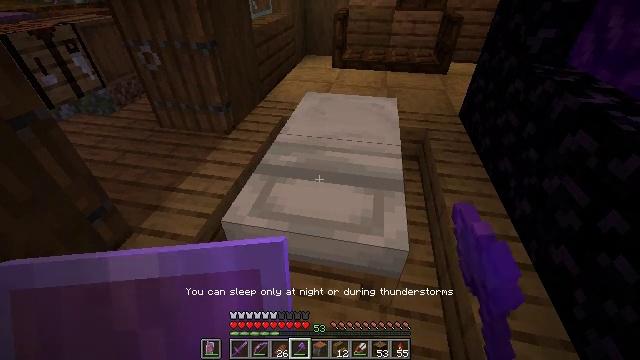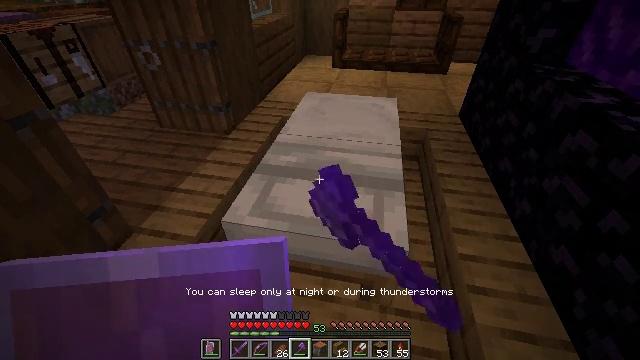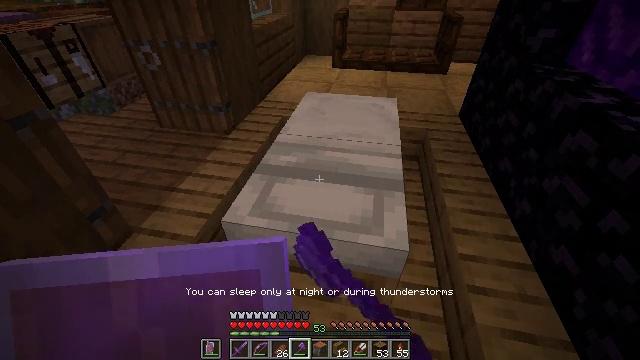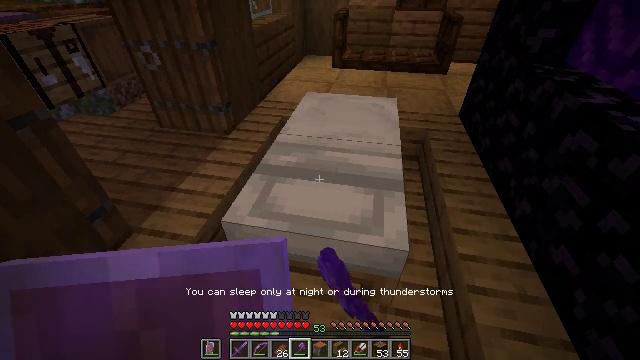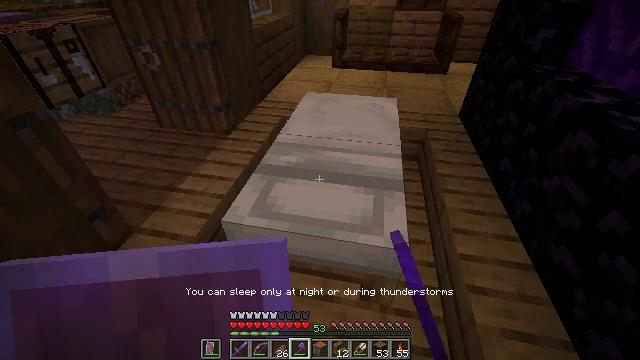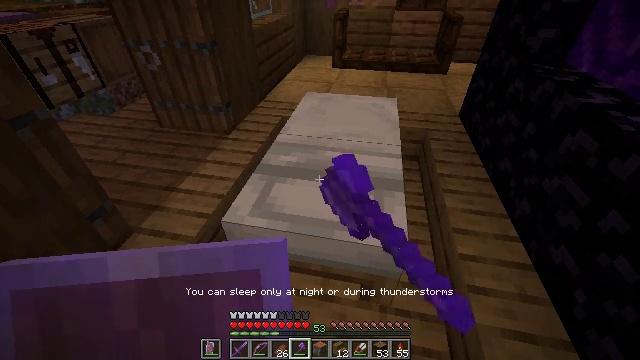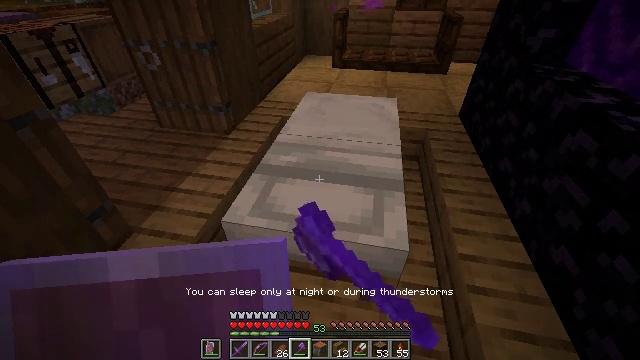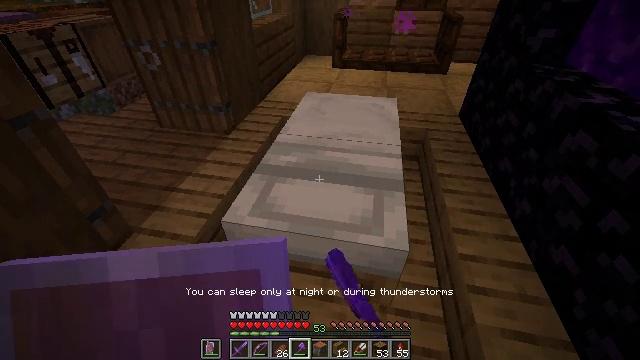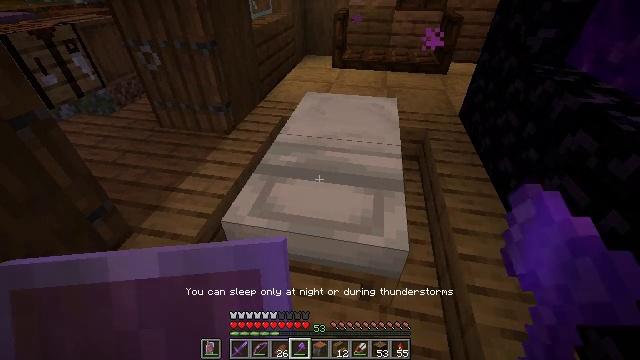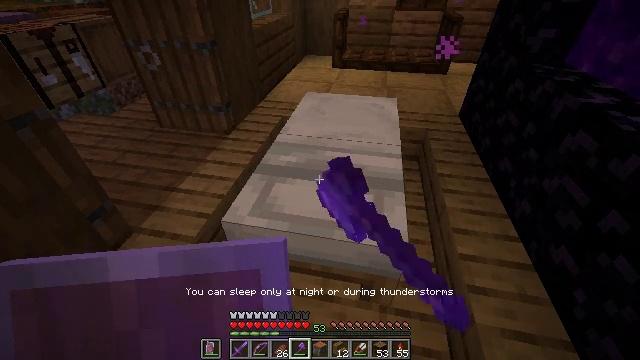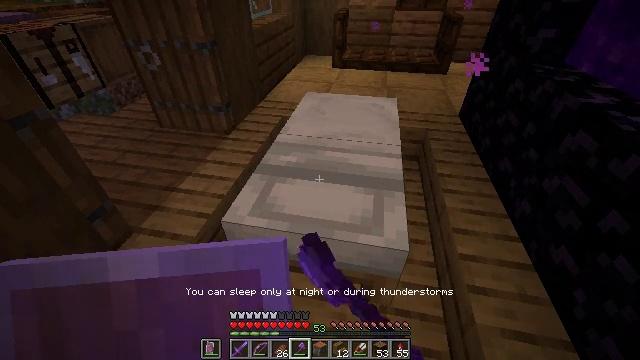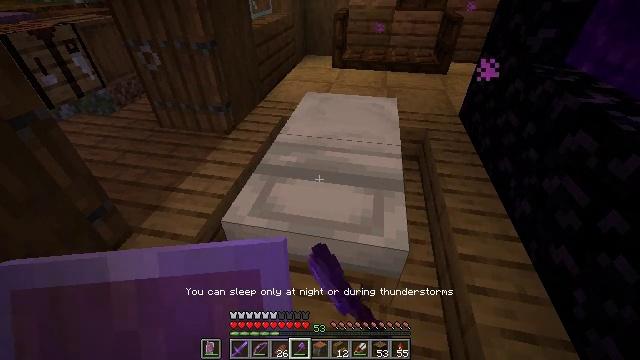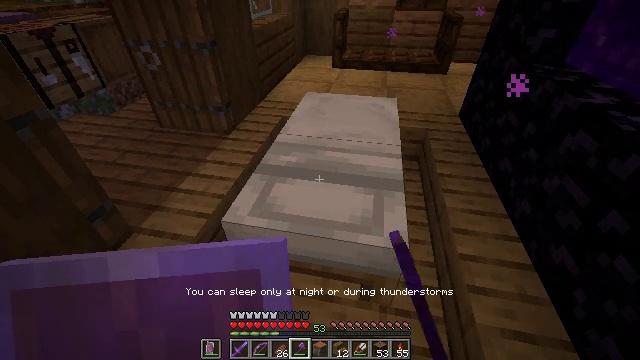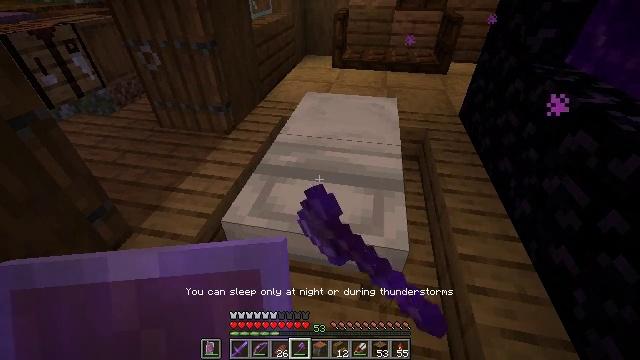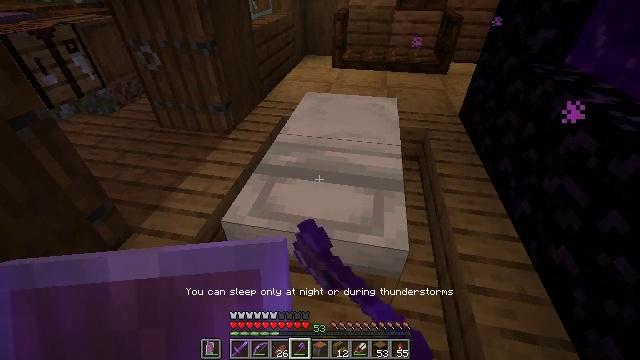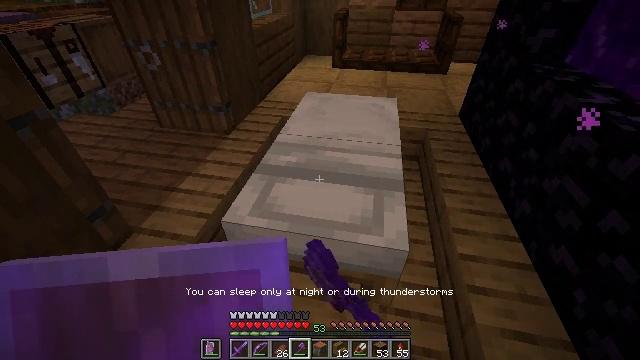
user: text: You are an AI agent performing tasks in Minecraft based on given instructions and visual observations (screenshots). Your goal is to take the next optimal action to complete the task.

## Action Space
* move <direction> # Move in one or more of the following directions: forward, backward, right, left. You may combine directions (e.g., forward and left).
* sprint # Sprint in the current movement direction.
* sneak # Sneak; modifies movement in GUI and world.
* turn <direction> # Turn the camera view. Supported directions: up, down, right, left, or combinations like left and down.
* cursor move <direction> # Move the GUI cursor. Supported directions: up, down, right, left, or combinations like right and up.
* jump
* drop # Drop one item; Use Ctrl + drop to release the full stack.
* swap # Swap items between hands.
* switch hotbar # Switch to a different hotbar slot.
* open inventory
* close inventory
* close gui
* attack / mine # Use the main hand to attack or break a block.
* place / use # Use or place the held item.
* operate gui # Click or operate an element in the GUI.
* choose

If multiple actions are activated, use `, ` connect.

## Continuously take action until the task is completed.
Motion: motion action
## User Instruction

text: Mine stripped acacia log.
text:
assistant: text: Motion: use / place
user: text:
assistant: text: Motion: use / place
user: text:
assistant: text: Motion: use / place
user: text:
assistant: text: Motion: use / place
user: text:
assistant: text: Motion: use / place
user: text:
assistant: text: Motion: use / place
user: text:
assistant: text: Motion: use / place
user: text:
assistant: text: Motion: use / place
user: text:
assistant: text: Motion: use / place
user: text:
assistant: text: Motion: use / place
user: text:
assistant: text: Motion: use / place
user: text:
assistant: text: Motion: use / place
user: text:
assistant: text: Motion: use / place
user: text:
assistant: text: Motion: use / place
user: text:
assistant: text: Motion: use / place
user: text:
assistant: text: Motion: use / place
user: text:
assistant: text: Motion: use / place
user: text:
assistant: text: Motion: use / place
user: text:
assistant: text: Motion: use / place
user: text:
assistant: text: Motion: use / place
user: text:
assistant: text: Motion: use / place
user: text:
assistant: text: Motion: use / place
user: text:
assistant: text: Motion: use / place
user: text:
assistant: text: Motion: use / place
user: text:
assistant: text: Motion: use / place
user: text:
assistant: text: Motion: use / place
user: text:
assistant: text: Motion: use / place
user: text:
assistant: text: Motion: use / place
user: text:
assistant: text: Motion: use / place
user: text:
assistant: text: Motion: use / place